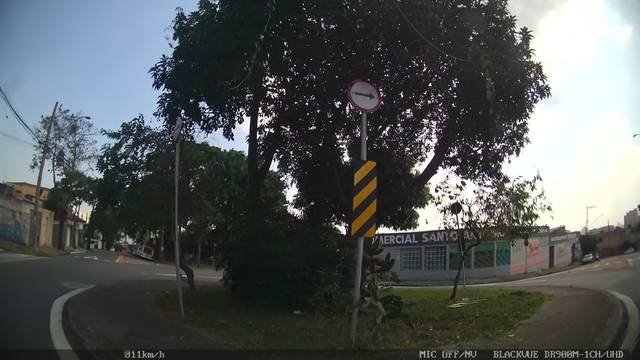
Region: Brazil
Coordinates: -23.677, -46.544